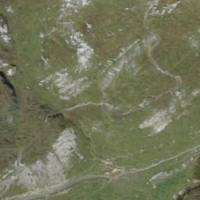
EUNIS habitat code: 23
Species observed at this site:
Leontopodium nivale